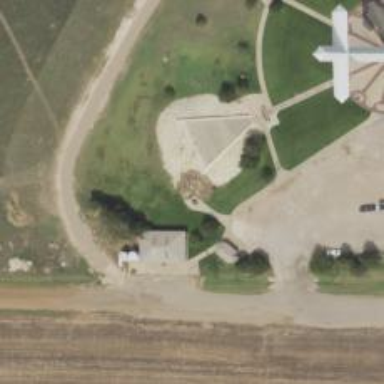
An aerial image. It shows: Wayside shrine building.